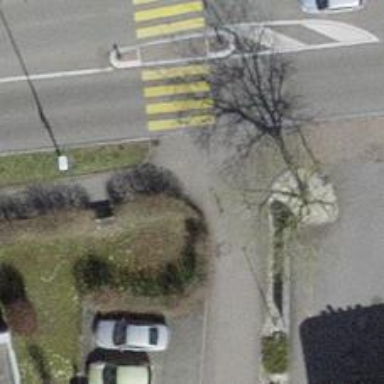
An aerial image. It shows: Bollard barrier.